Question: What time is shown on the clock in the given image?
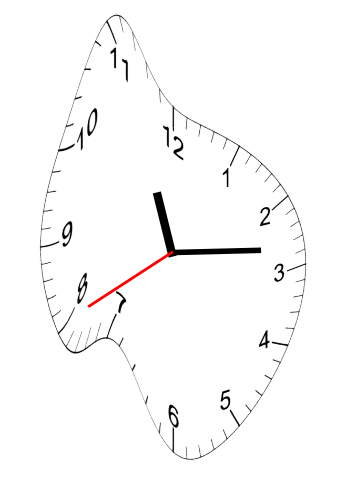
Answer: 11:13:40